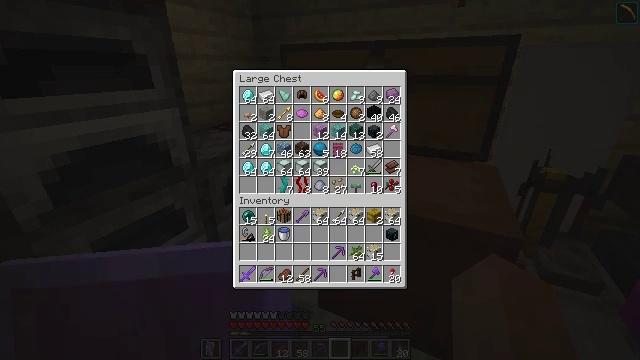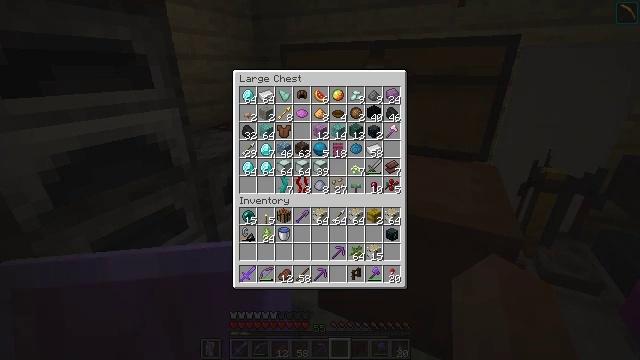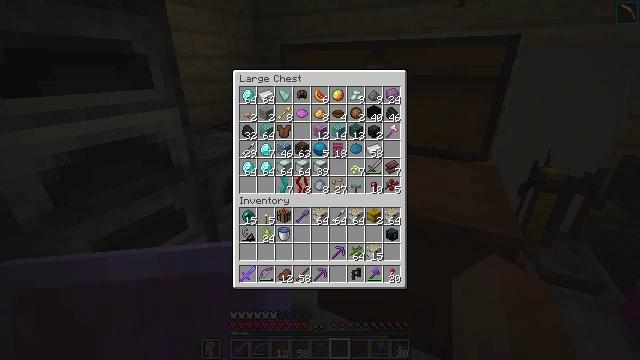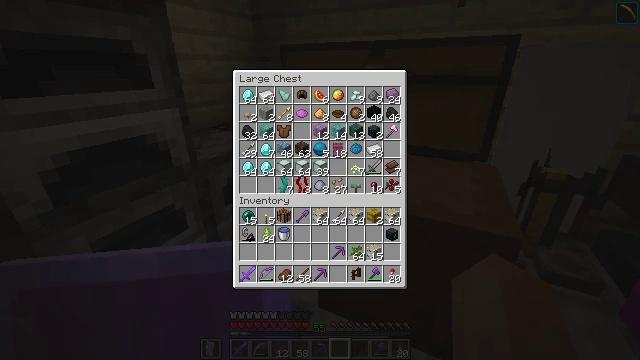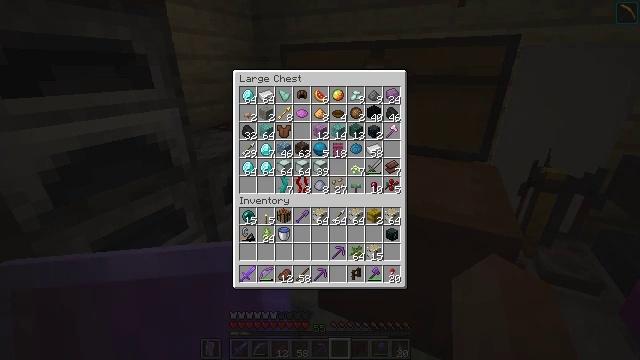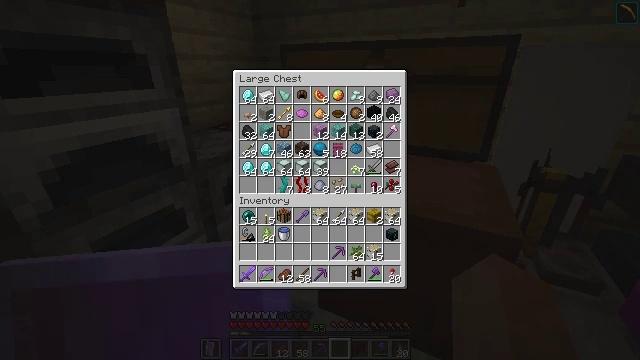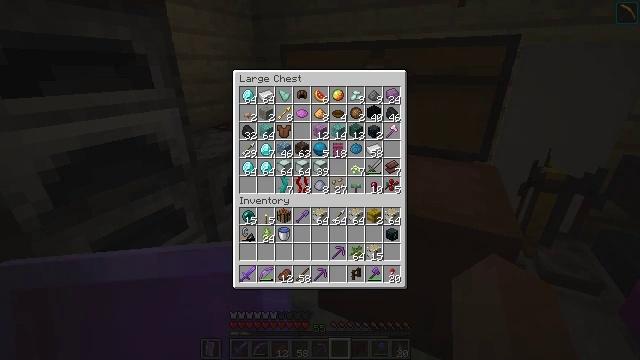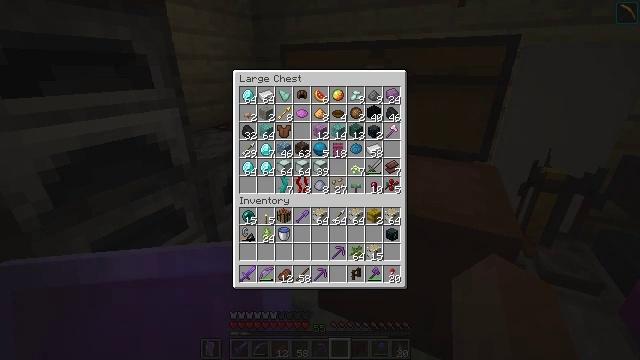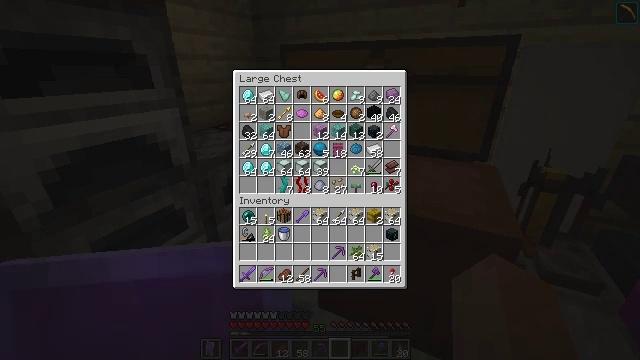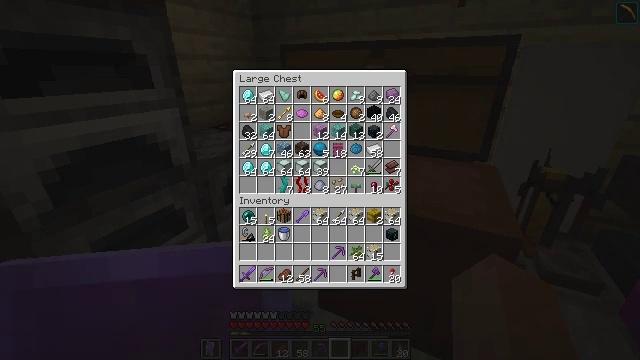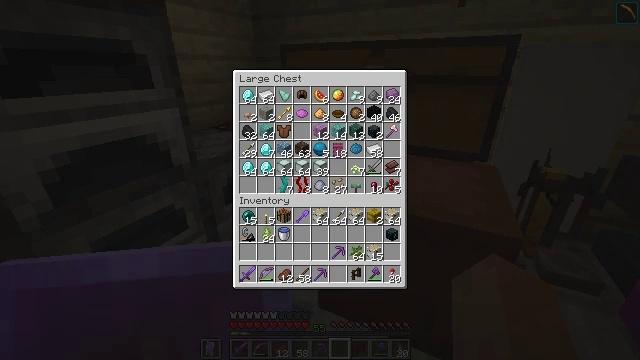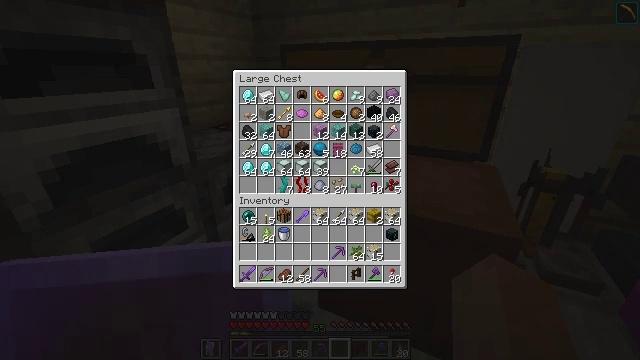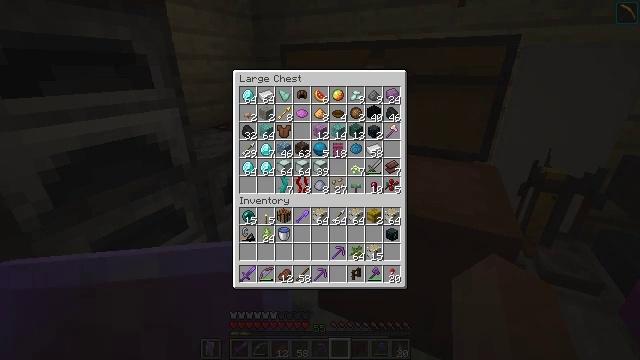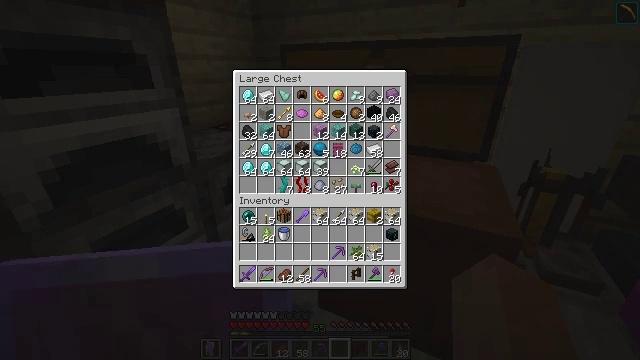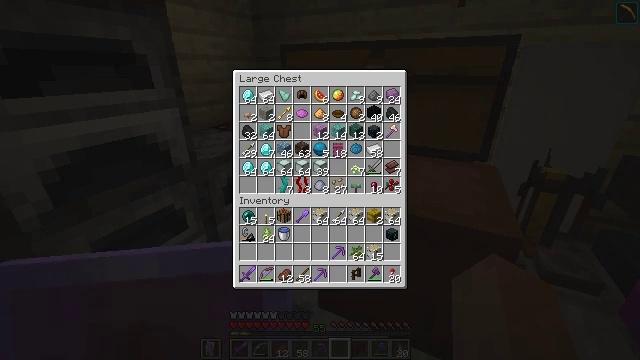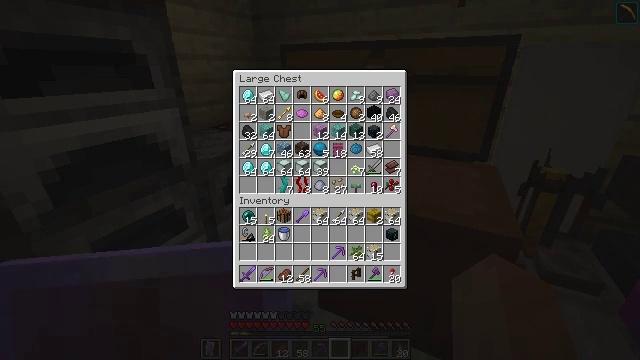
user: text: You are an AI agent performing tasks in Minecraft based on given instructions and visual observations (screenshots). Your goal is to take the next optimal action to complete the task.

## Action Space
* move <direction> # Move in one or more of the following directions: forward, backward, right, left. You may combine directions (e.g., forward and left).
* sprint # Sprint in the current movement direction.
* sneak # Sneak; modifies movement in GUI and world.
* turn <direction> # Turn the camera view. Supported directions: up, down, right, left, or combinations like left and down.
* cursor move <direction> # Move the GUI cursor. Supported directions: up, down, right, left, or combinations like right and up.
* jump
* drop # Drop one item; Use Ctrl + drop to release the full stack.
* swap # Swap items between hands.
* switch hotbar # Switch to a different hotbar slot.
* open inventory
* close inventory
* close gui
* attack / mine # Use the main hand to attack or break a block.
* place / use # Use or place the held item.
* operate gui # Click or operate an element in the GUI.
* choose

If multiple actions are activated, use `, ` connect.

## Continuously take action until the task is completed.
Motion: motion action
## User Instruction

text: Open the crafting table to craft a lead with string and slimeball.
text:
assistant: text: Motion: no_op
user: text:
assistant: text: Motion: no_op
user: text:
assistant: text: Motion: no_op
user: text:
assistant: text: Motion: no_op
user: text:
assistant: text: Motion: no_op
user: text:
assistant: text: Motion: no_op
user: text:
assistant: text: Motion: no_op
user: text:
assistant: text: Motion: no_op
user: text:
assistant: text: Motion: no_op
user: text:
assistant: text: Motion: no_op
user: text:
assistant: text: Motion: no_op
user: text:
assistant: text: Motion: no_op
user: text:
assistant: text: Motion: no_op
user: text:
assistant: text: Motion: no_op
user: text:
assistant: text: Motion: no_op
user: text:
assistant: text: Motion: no_op
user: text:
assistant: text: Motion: no_op
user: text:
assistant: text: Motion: no_op
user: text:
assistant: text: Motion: no_op
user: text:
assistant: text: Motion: no_op
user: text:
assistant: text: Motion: no_op
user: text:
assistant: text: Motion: no_op
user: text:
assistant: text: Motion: no_op
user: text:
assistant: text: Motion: no_op
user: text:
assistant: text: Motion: no_op
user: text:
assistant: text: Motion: no_op
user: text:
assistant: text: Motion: no_op
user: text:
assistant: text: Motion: no_op
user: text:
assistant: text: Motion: no_op
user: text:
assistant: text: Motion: no_op